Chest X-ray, PA view. Patient: 57 years old, sex M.
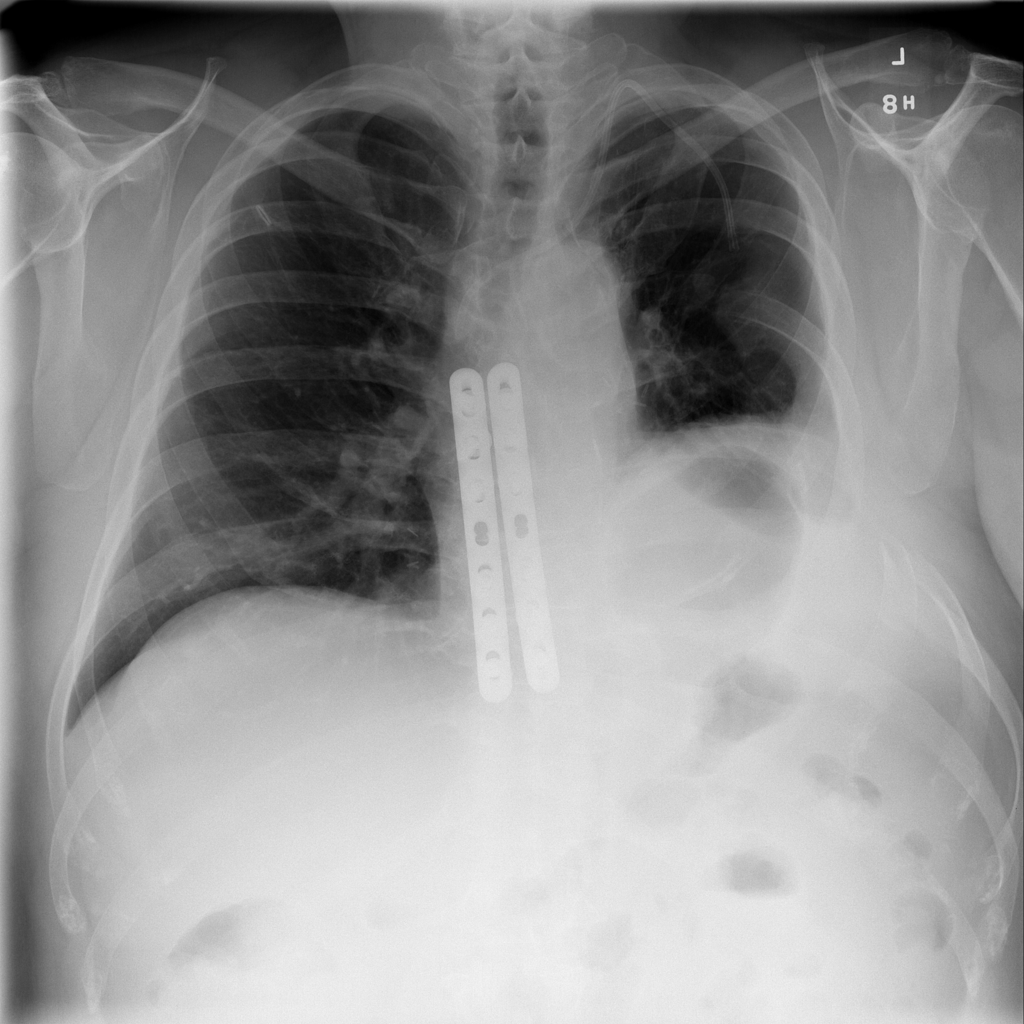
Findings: Pleural_Thickening